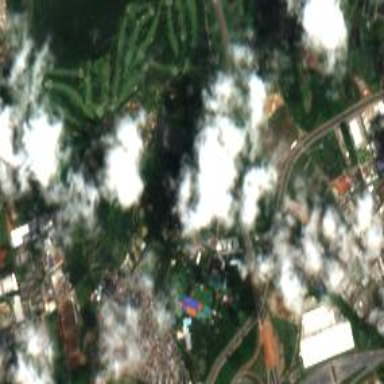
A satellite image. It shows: Sports center on leisure land.